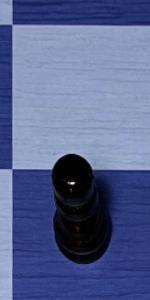
Label: Pawn_Black